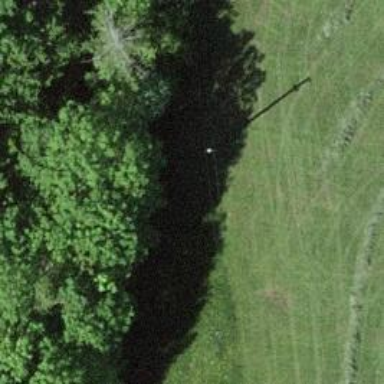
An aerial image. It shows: Minor power line.